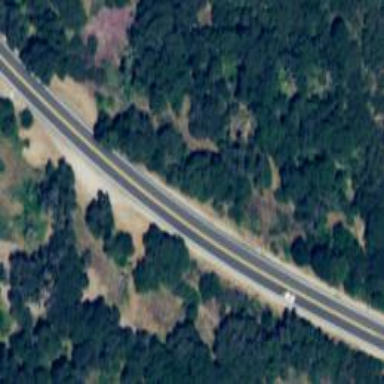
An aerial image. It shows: Asphalt road classified as primary highway.